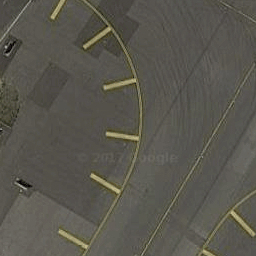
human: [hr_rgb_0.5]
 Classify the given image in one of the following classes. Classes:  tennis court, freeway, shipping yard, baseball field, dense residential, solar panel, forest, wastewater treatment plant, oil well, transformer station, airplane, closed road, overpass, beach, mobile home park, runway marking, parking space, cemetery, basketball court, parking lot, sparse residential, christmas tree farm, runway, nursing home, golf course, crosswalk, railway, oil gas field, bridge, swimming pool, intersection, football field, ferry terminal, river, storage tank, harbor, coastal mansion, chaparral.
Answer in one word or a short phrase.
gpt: runway marking